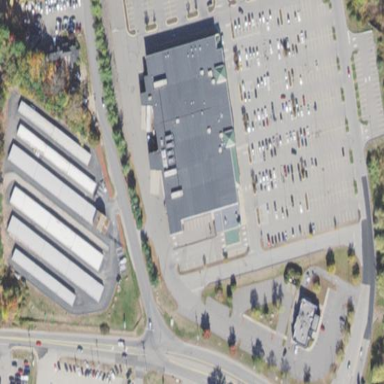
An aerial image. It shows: Supermarket located in building.